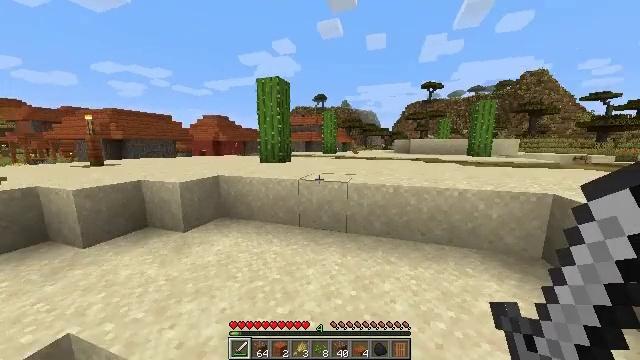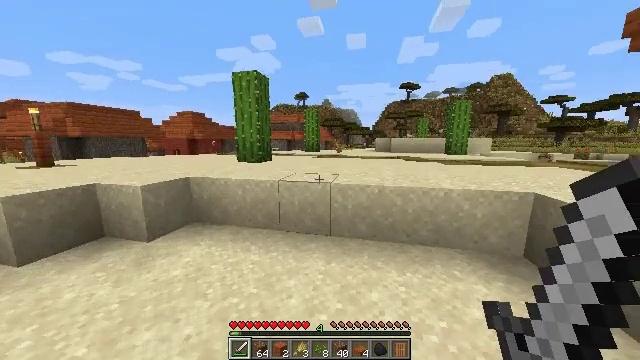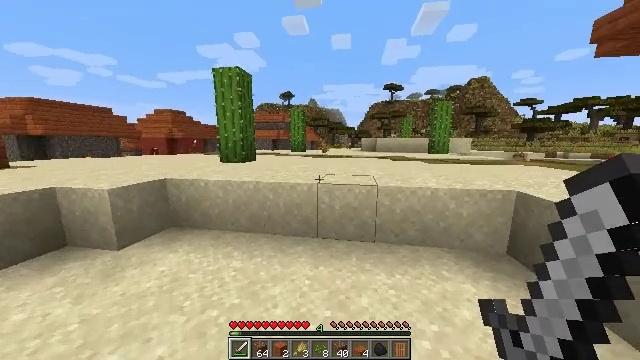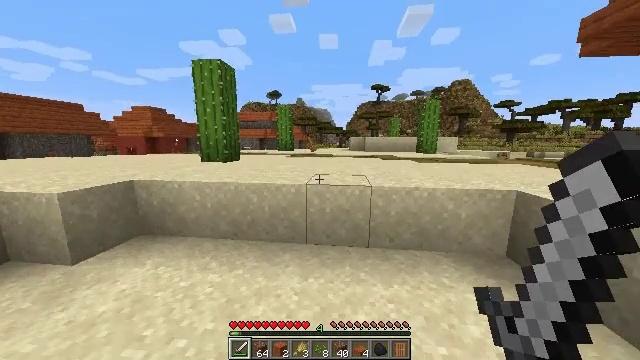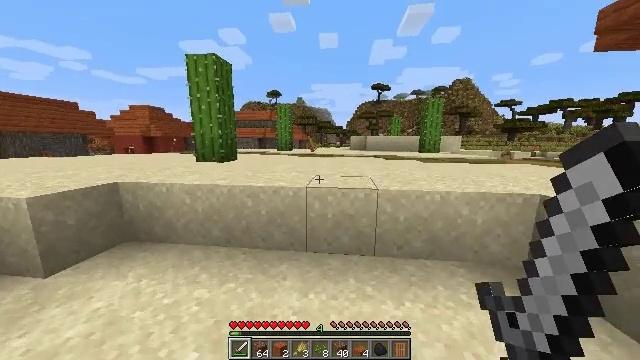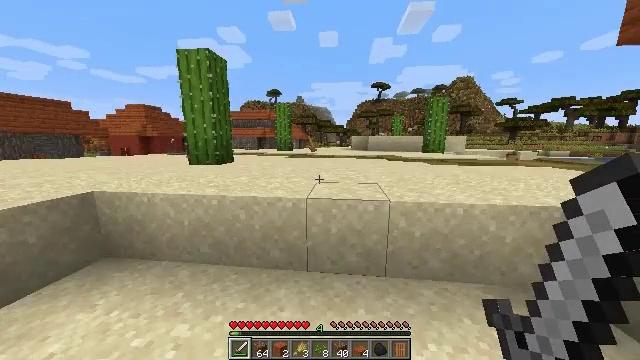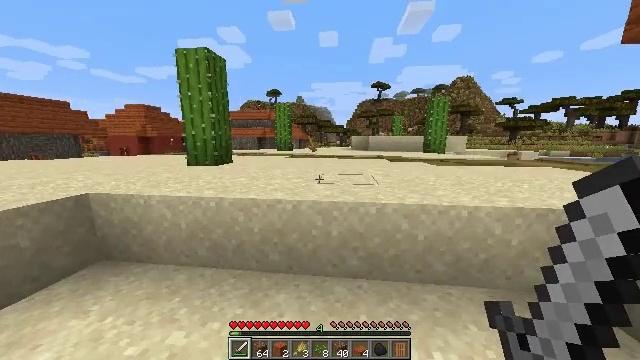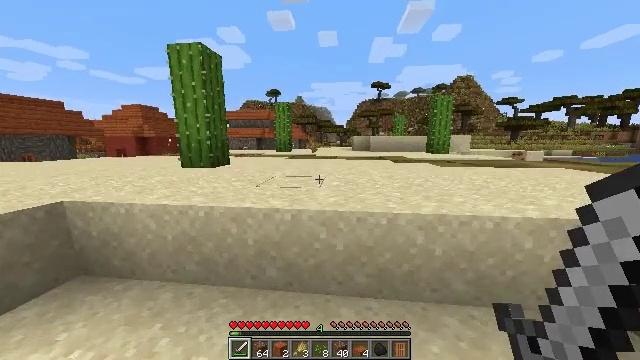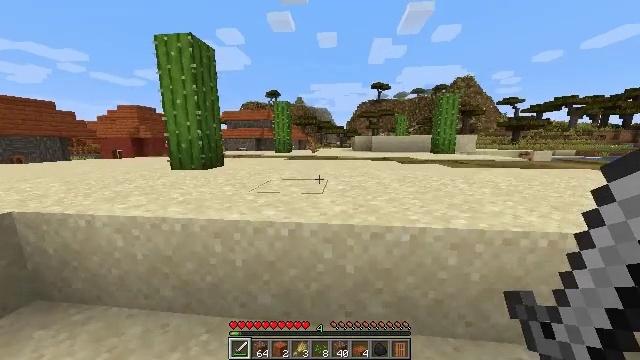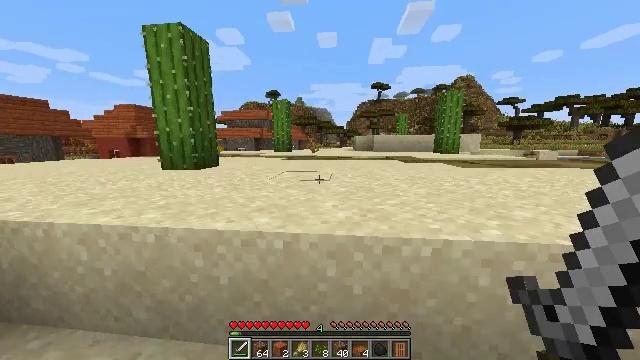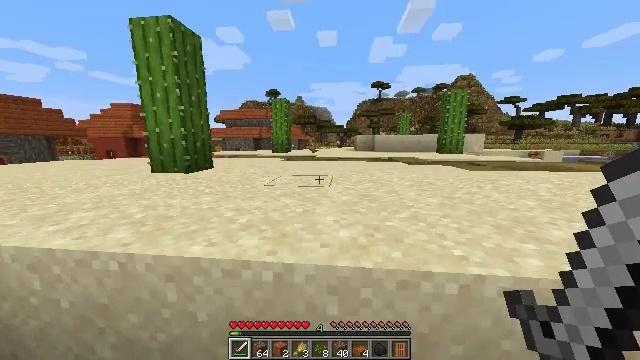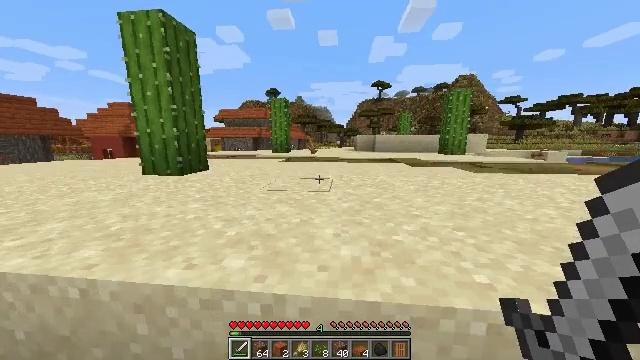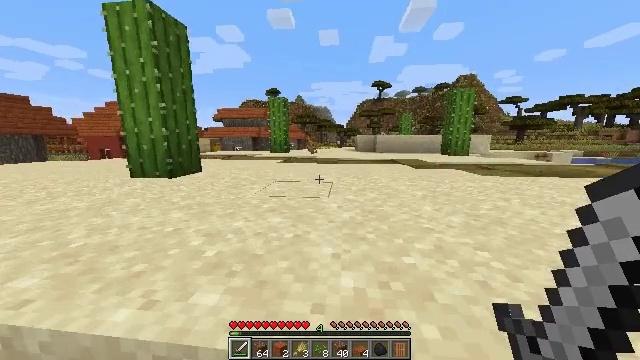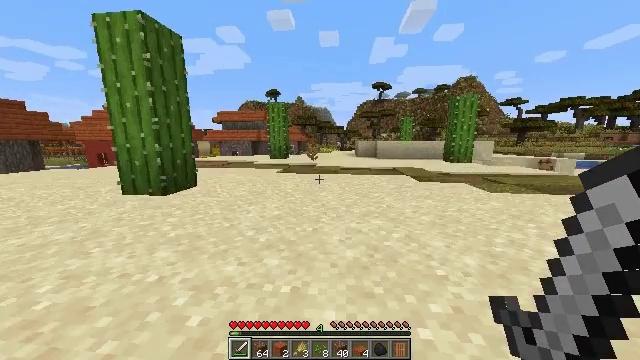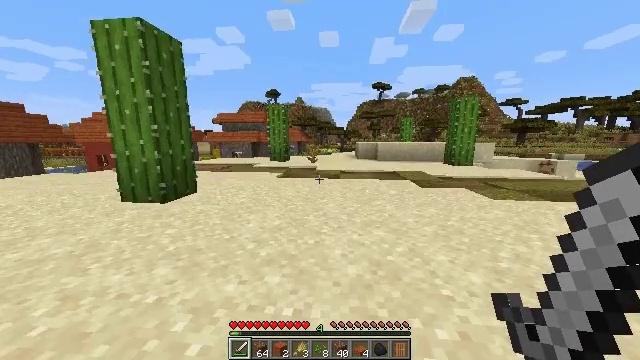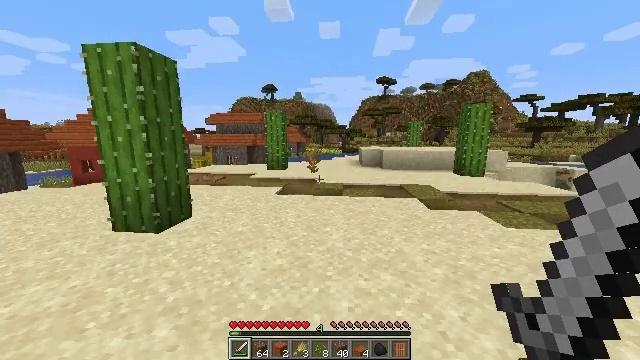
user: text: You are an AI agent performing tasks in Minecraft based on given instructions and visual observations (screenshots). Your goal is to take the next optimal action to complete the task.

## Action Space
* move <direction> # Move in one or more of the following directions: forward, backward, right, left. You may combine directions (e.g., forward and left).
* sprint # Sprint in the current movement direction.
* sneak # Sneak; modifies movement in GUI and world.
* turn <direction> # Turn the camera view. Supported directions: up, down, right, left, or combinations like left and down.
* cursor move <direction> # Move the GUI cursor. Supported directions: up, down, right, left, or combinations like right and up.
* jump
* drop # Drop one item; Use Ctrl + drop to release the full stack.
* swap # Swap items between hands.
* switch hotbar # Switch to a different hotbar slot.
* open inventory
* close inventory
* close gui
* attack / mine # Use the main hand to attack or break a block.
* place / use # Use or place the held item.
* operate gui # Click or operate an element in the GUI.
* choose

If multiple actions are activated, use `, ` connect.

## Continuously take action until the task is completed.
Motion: motion action
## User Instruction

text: Collect sand to make glass.
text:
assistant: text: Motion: move forward, sprint, turn right
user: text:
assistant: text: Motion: move forward, sprint, turn right
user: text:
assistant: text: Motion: move forward, sprint, turn right
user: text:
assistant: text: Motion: move forward, sprint
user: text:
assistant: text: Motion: move forward, sprint
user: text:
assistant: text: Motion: move forward, sprint
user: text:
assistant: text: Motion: move forward, sprint
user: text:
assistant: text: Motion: move forward, sprint
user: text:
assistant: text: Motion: move forward, sprint
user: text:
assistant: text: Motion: move forward, sprint
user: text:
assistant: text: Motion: move forward, sprint
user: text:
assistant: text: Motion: move forward, sprint
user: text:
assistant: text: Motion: move forward, sprint, jump
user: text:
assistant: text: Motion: move forward, sprint, jump
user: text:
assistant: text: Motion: move forward, sprint, jump
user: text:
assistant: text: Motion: move forward, sprint, jump
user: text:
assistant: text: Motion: move forward, sprint
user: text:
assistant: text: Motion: move forward, sprint
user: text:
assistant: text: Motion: move forward, sprint
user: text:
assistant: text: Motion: move forward, sprint
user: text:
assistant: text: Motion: move forward, sprint
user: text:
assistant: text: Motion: move forward, sprint
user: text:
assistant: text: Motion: move forward, sprint
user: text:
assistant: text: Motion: move forward, sprint
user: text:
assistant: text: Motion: move forward, sprint
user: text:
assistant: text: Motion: move forward, sprint
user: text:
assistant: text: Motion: move forward, sprint
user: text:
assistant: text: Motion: move forward, sprint
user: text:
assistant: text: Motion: move forward, sprint
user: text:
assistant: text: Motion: move forward, sprint